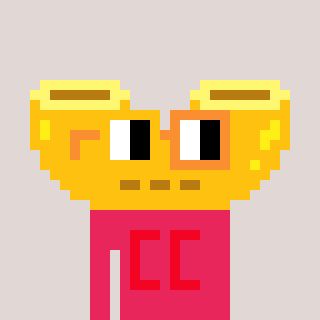
a pixel art character with square yellow and orange glasses, a macaroni-shaped head and a redpinkish-colored body on a warm background